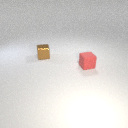
small brown metal cube to the left of small red rubber cube